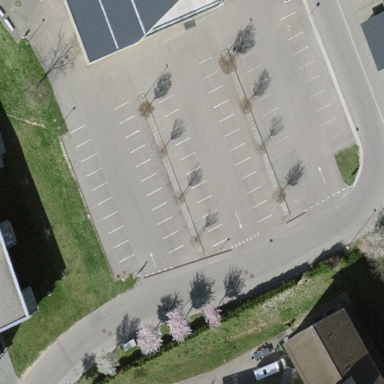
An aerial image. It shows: Parking area with surface.